Field crop: maize
Growth stage: 2
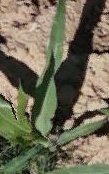
Species: maize